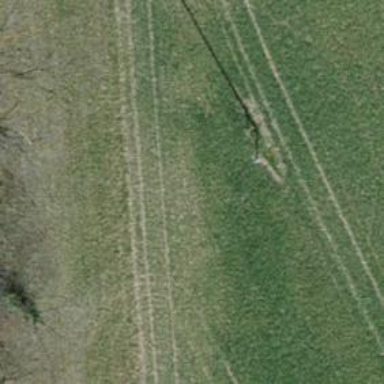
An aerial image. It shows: Minor power line.